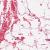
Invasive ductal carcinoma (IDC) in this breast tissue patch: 0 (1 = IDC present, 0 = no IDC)